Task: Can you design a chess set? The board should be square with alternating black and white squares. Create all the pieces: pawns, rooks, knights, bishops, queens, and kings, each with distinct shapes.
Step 5142:
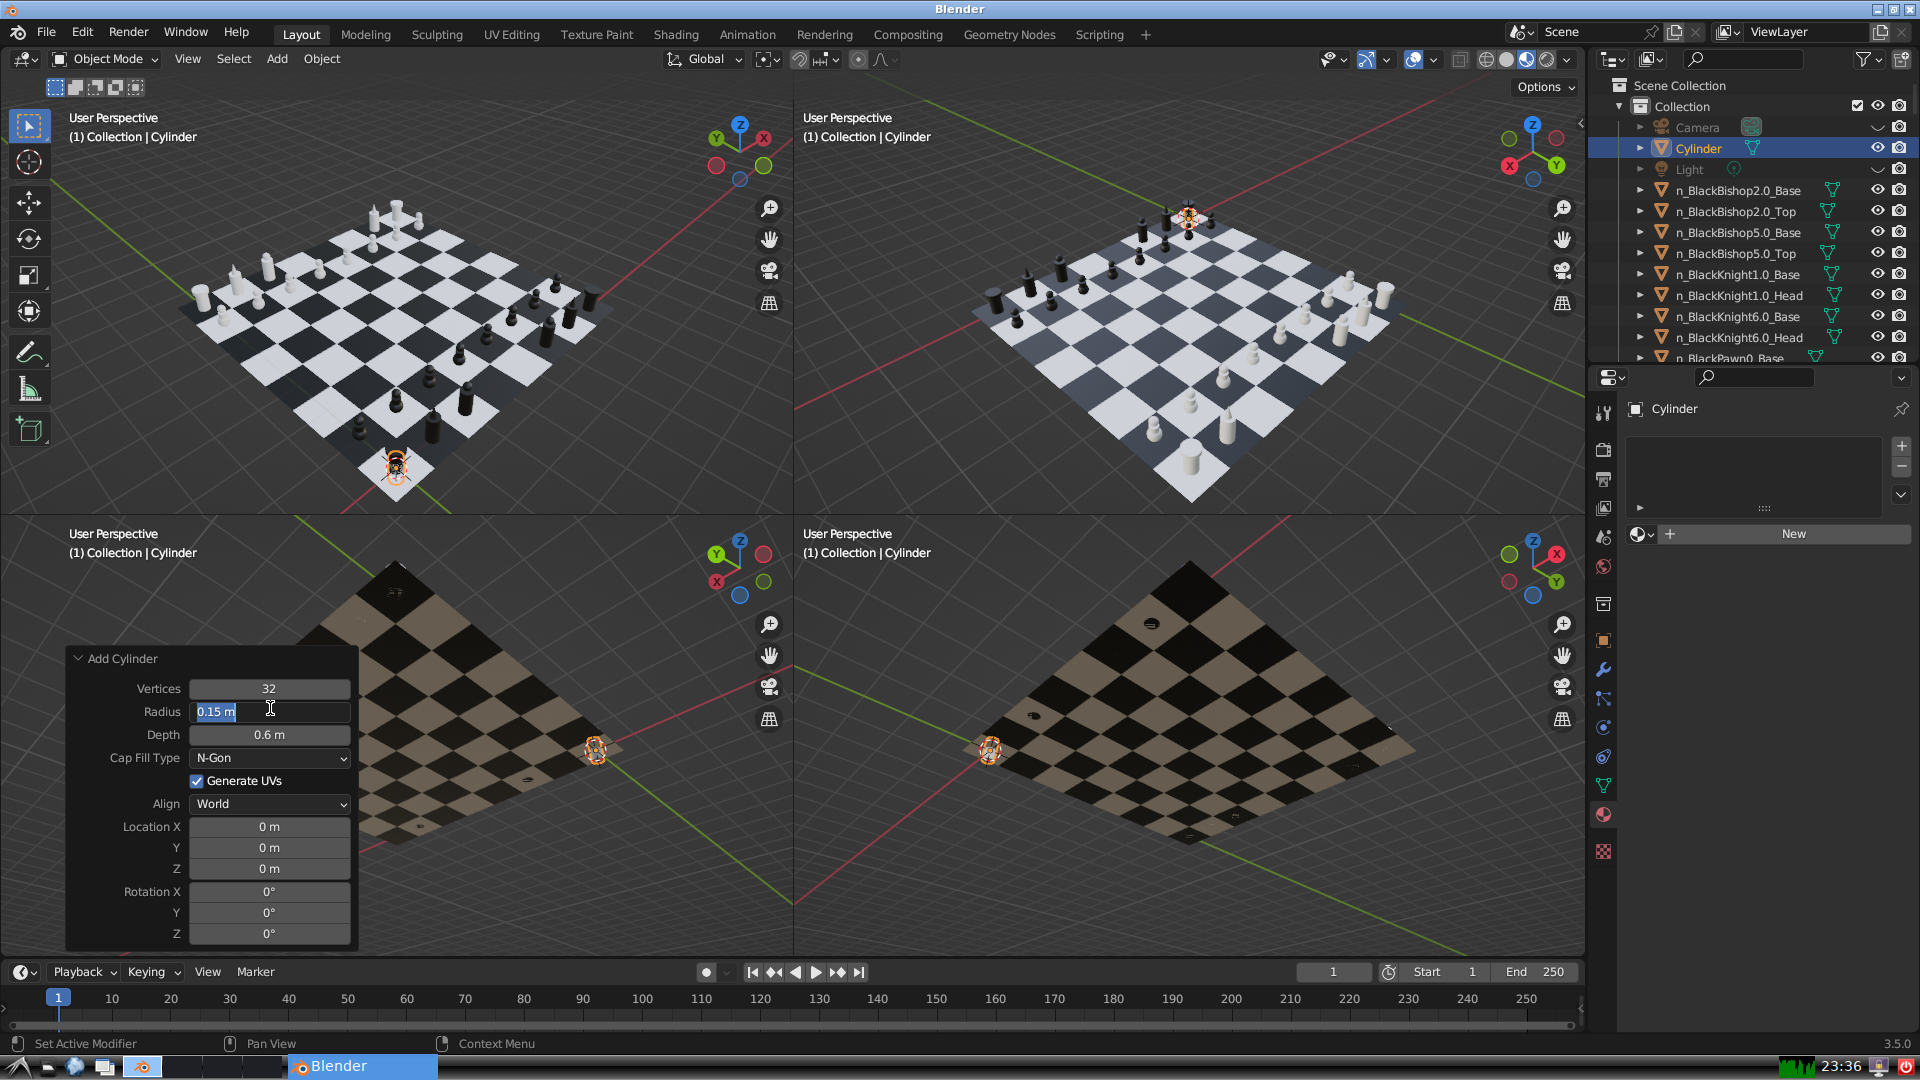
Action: input_text: 0.15